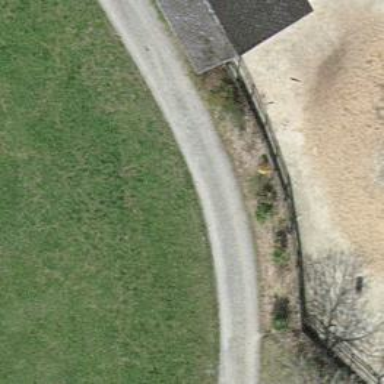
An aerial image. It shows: Gravel track with grade 2 tracktype.